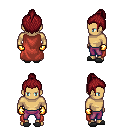
a pixel art fantasy rpg character, male body template, human, tanned skin, maroon cape, magenta pants, brunette short topknot hairstyle, gold gloves, gray slippers, four views (front, back, left, right), 2x2 character sprite sheet, small pixel art, hard edges, no anti-aliasing